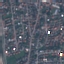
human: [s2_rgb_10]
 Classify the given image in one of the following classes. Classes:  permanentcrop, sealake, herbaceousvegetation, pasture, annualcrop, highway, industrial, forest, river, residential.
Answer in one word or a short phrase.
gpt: Residential